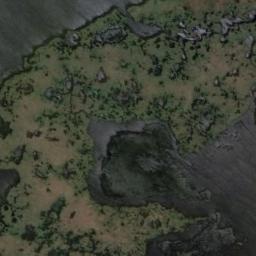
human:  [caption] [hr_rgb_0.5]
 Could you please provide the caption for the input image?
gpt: There are rows of tall trees in this wetland .

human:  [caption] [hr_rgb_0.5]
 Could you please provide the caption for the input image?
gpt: Many waters of different sizes are surrounded by wetlands .

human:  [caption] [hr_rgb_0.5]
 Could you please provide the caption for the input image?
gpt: The wetland consists of bare land, Green plants and water .

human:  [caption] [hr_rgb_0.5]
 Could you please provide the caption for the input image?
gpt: There are a few brown bare lands in the river in a wetland with sparse green plants on the bare lands .

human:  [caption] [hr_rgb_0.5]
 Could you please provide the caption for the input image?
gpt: There are many water areas on the wetland .